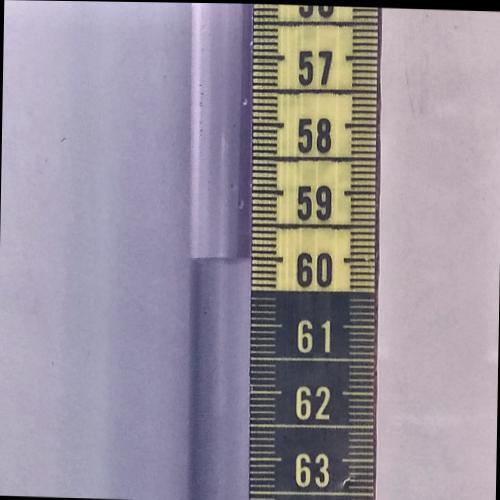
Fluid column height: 60.0 cm